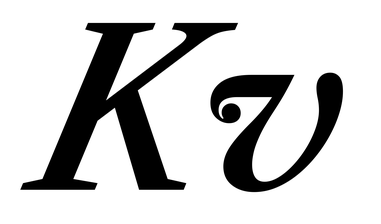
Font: LibreCaslonText-Italic_SemiBold_Italic